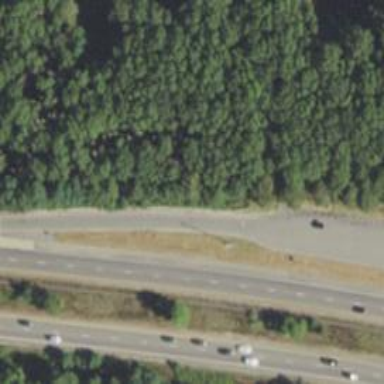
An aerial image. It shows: Asphalt motorway link.